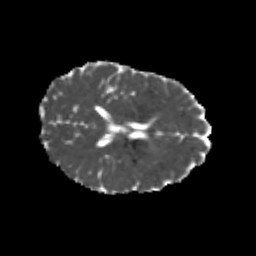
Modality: MD
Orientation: axial
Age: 24
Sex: female
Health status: healthy
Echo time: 0.074 s